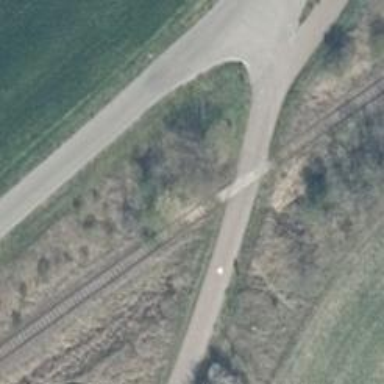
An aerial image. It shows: Crossing for the railway.